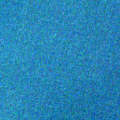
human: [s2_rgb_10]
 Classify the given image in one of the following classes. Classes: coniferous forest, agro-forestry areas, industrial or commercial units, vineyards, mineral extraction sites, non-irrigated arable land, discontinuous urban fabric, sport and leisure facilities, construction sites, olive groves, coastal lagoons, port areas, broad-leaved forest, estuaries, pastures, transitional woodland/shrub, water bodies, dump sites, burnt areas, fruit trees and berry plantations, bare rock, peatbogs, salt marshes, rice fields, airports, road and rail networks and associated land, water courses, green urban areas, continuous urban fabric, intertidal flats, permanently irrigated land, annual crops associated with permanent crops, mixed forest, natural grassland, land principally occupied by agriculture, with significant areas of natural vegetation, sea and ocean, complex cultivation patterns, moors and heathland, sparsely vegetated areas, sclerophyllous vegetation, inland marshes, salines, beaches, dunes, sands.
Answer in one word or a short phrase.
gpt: sea and ocean